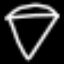
Label: diamond